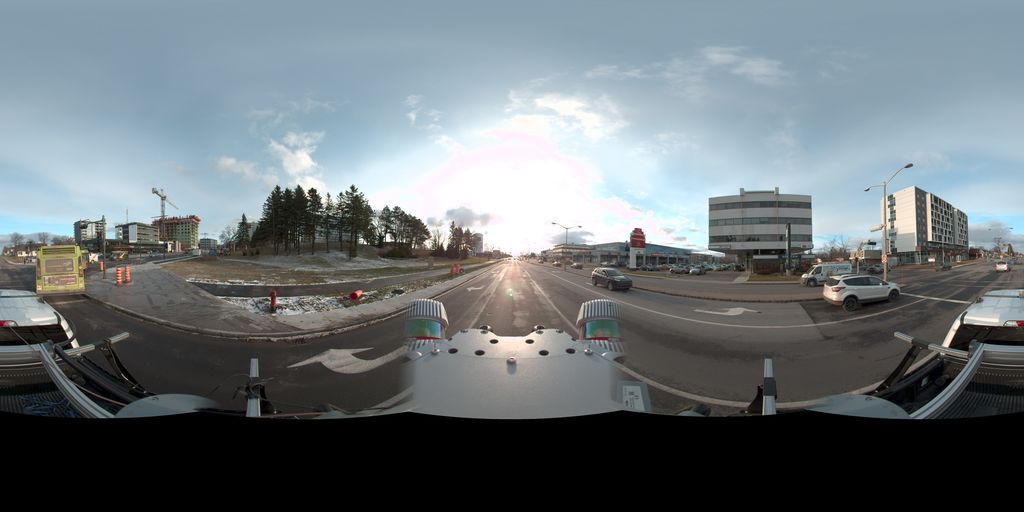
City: quebec_city